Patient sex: F
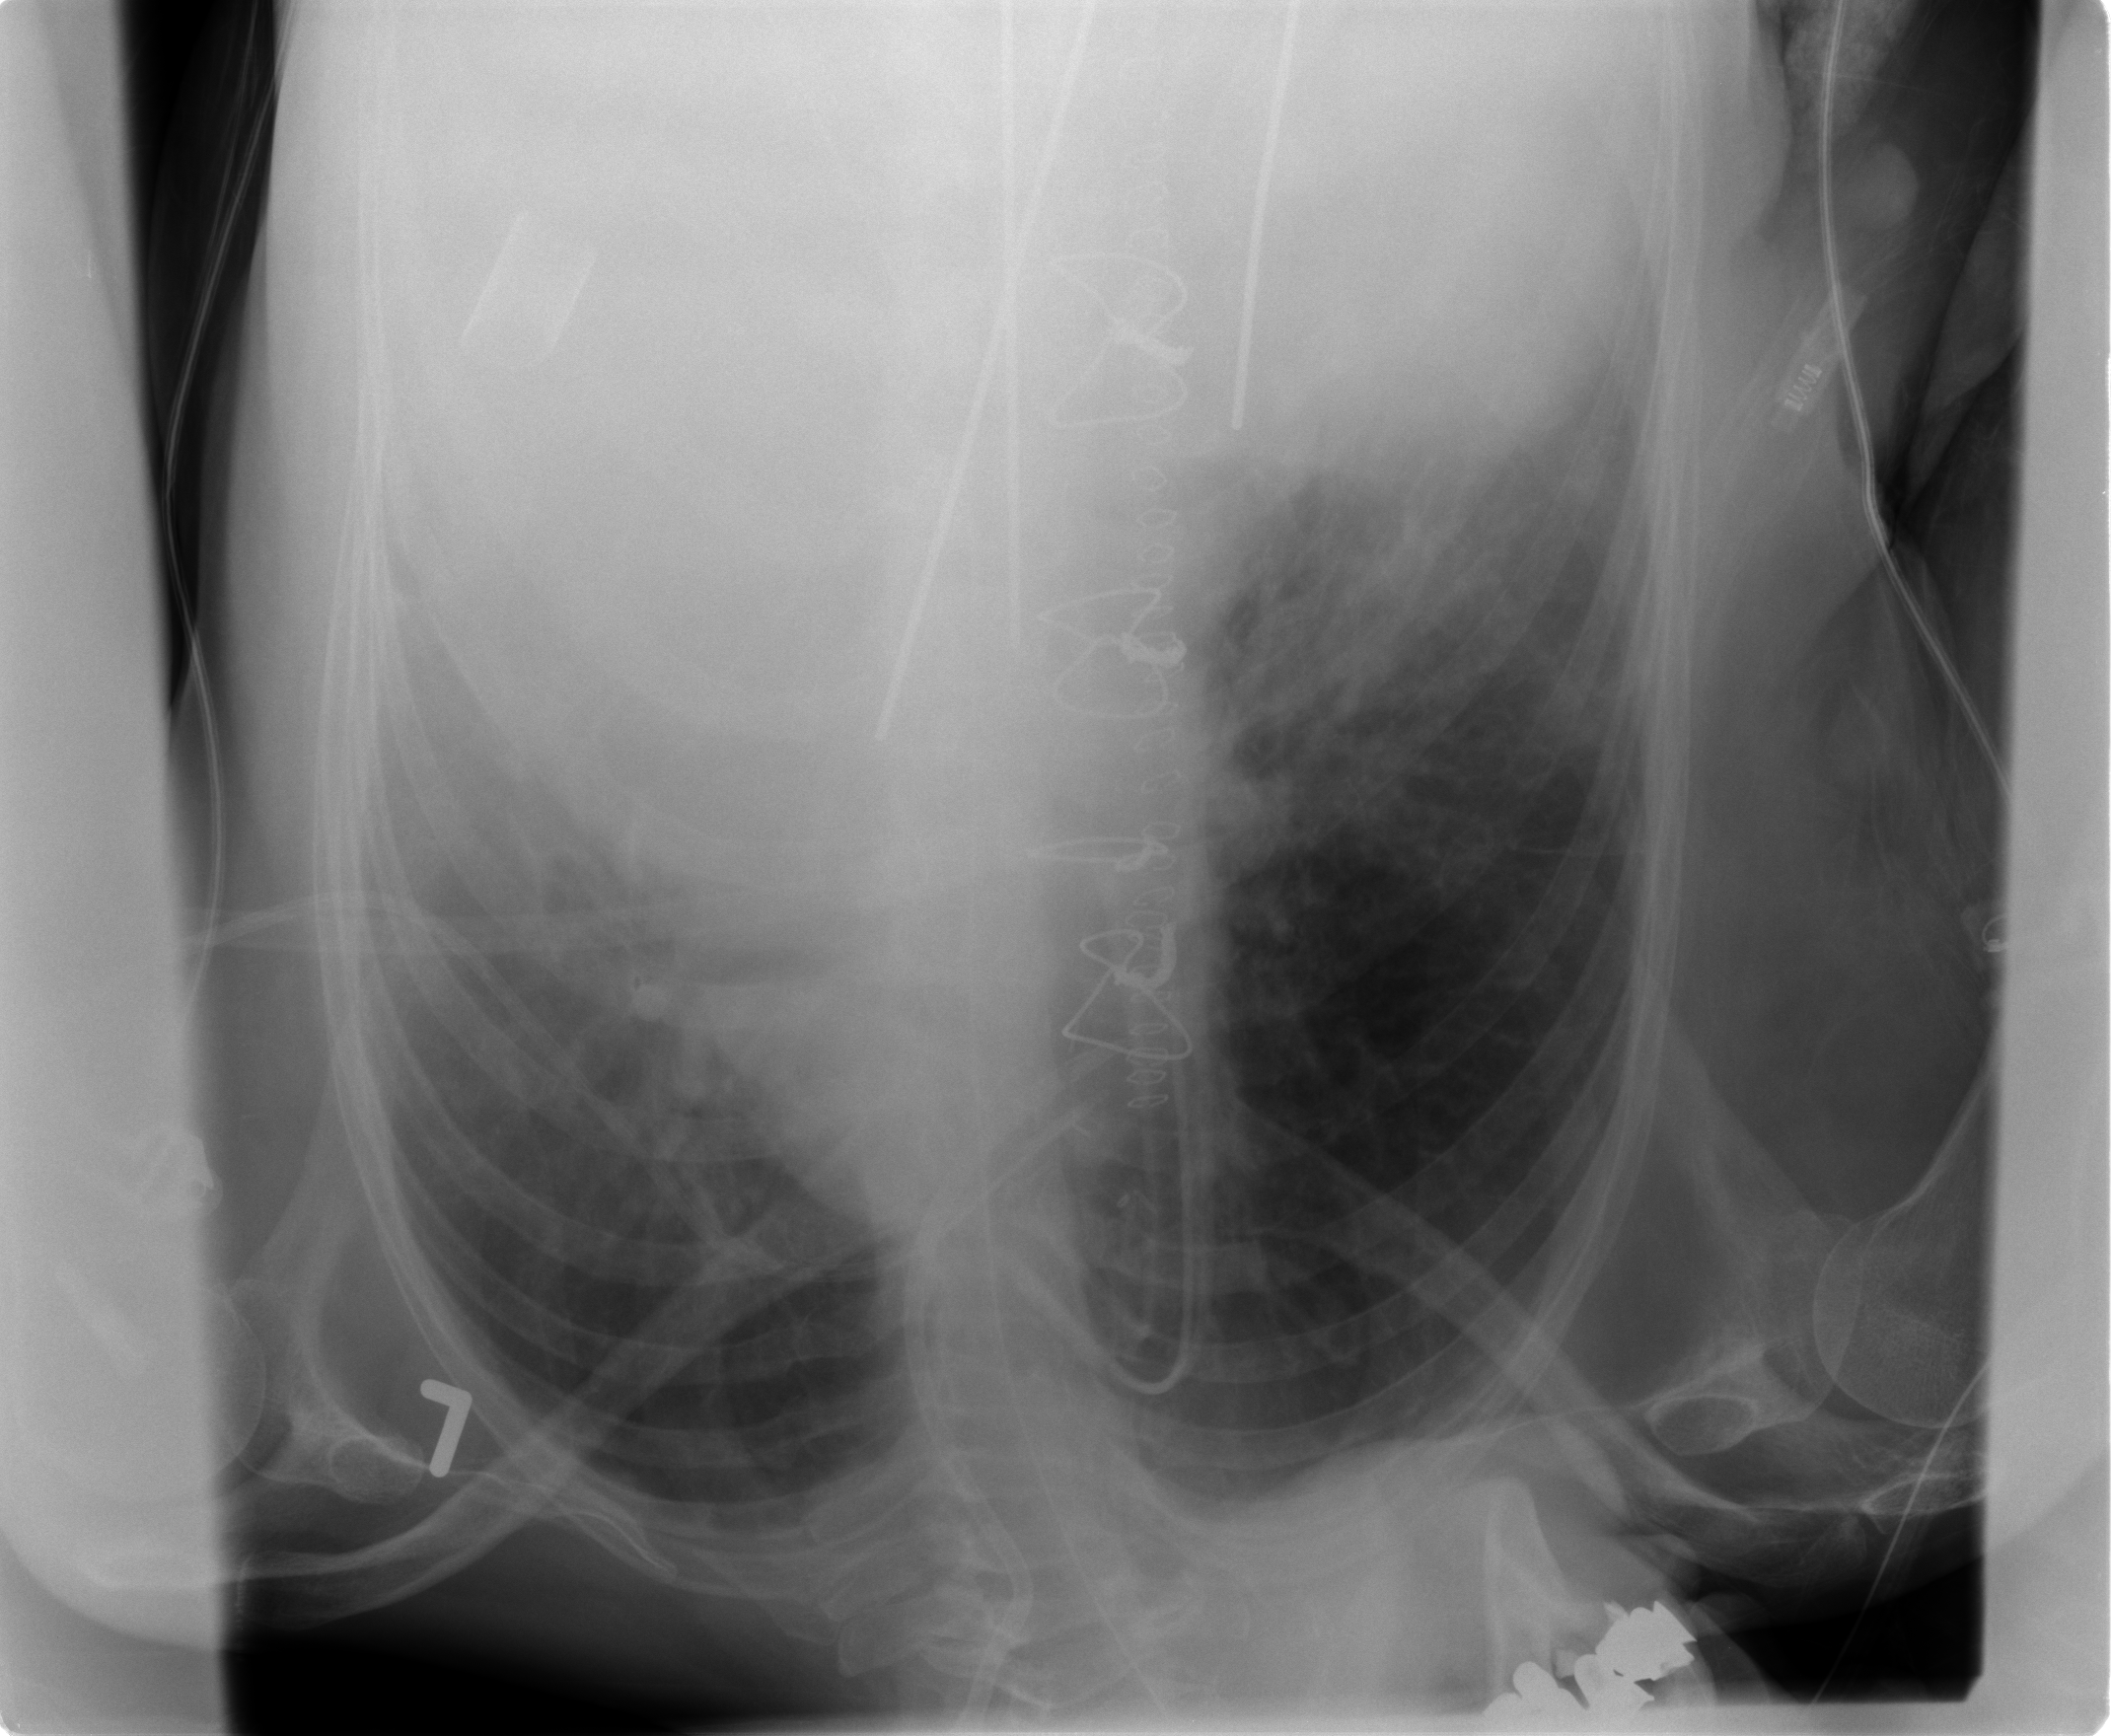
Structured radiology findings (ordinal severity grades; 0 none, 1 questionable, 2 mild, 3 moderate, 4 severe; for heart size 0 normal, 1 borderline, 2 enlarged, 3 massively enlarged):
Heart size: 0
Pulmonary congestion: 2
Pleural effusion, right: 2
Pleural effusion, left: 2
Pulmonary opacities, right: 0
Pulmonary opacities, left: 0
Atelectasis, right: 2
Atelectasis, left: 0